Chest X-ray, AP view. Patient: 30 years old, sex F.
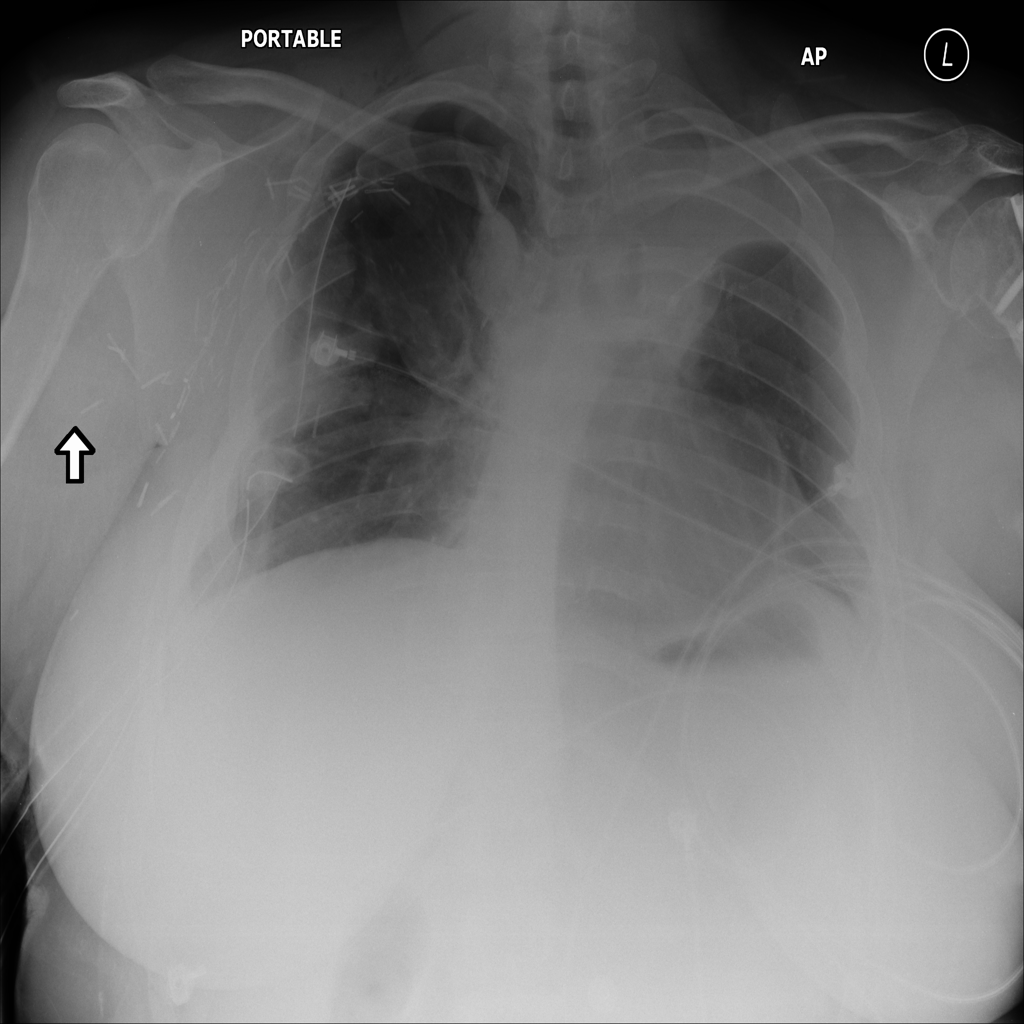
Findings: Pneumothorax